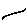
Label: line